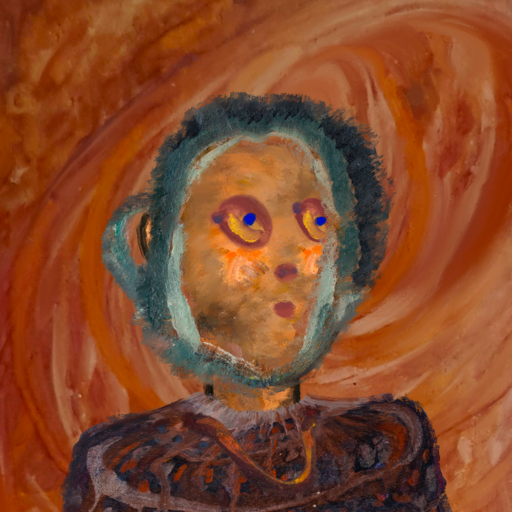
Background: Pious_Lady, Head And Neck Side: Gypsy_Queen, Face Side: Mother_And_Son_Son, Bust: Hypocrite, Hair Side: Boggyland, Head Accessory: Blank, Second Necklace: Comrade, Necklace: Blank, Baby: Blank